Question: We've just installed Application Insights on our server.
Everything seems to be working fine, but exceptions thrown on the server is not showing up in the portal.
We're logging exceptions with our custom tool, but we wanted to be able to see them in AI too, especially the unhandled ones.
It's a plain installation of the AI agent, on a Windows Server 2012.
ApplicationInsigts.confg:
'''
<?xml version="1.0" encoding="utf-8"?>
<ApplicationInsights xmlns="http://schemas.microsoft.com/ApplicationInsights/2013/Settings" schemaVersion="2014-05-30">
<!--
Learn more about Application Insights configuration with ApplicationInsights.config here:
http://go.microsoft.com/fwlink/?LinkID=392530
-->
<TelemetryChannel>
<DeveloperMode>false</DeveloperMode>
</TelemetryChannel>
<TelemetryModules>
<Add Type="Microsoft.ApplicationInsights.Tracing.DiagnosticsTelemetryModule, Microsoft.ApplicationInsights" />
<Add Type="Microsoft.ApplicationInsights.Web.RequestTracking.TelemetryModules.WebRequestTrackingTelemetryModule, Microsoft.ApplicationInsights.Web" />
<Add Type="Microsoft.ApplicationInsights.Web.RequestTracking.TelemetryModules.WebExceptionTrackingTelemetryModule, Microsoft.ApplicationInsights.Web" />
<Add Type="Microsoft.ApplicationInsights.Web.RequestTracking.TelemetryModules.WebSessionTrackingTelemetryModule, Microsoft.ApplicationInsights.Web" />
<Add Type="Microsoft.ApplicationInsights.Web.RequestTracking.TelemetryModules.WebUserTrackingTelemetryModule, Microsoft.ApplicationInsights.Web" />
<Add Type="Microsoft.ApplicationInsights.RuntimeTelemetry.RemoteDependencyModule, Microsoft.ApplicationInsights.RuntimeTelemetry" />
<Add Type="Microsoft.ApplicationInsights.RuntimeTelemetry.ApmcModule, Microsoft.ApplicationInsights.RuntimeTelemetry" />
</TelemetryModules>
<ContextInitializers>
<Add Type="Microsoft.ApplicationInsights.Contexts.ComponentContextInitializer, Microsoft.ApplicationInsights" />
<Add Type="Microsoft.ApplicationInsights.Contexts.DeviceContextInitializer, Microsoft.ApplicationInsights" />
<Add Type="Microsoft.ApplicationInsights.Web.AzureRoleEnvironmentContextInitializer, Microsoft.ApplicationInsights.Web" />
</ContextInitializers>
<TelemetryInitializers>
<Add Type="Microsoft.ApplicationInsights.Core.TimestampPropertyInitializer, Microsoft.ApplicationInsights" />
<Add Type="Microsoft.ApplicationInsights.Contexts.NetBiosMachineNameTelemetryInitializer, Microsoft.ApplicationInsights" />
<Add Type="Microsoft.ApplicationInsights.Contexts.OperatingSystemTelemetryInitializer, Microsoft.ApplicationInsights" />
<Add Type="Microsoft.ApplicationInsights.Contexts.ProcessIdTelemetryInitializer, Microsoft.ApplicationInsights" />
<Add Type="Microsoft.ApplicationInsights.Contexts.ProcessNameTelemetryInitializer, Microsoft.ApplicationInsights" />
<Add Type="Microsoft.ApplicationInsights.Contexts.ThreadIdTelemetryInitializer, Microsoft.ApplicationInsights" />
<Add Type="Microsoft.ApplicationInsights.Contexts.ThreadLanguageTelemetryInitializer, Microsoft.ApplicationInsights" />
<Add Type="Microsoft.ApplicationInsights.Web.TelemetryInitializers.WebOperationNameTelemetryInitializer, Microsoft.ApplicationInsights.Web" />
<Add Type="Microsoft.ApplicationInsights.Web.TelemetryInitializers.WebOperationIdTelemetryInitializer, Microsoft.ApplicationInsights.Web" />
</TelemetryInitializers>
<InstrumentationKey>....</InstrumentationKey>
<ResourceID>.....</ResourceID>
<StatusMonitor>0.10.0-build23829</StatusMonitor>
</ApplicationInsights>
'''

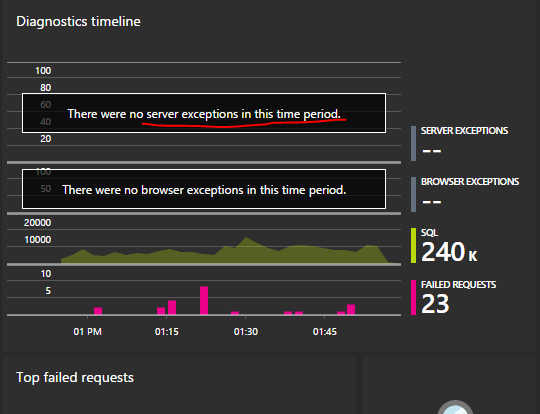
Answer: There is a blog post that describes what is collected out of the box and what you need to do in other cases: <URL>